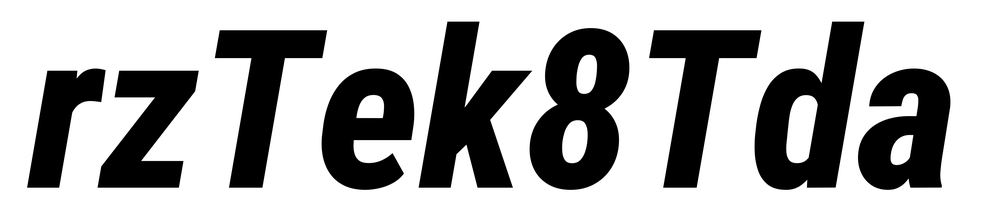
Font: Roboto-Italic_Condensed_ExtraBold_Italic